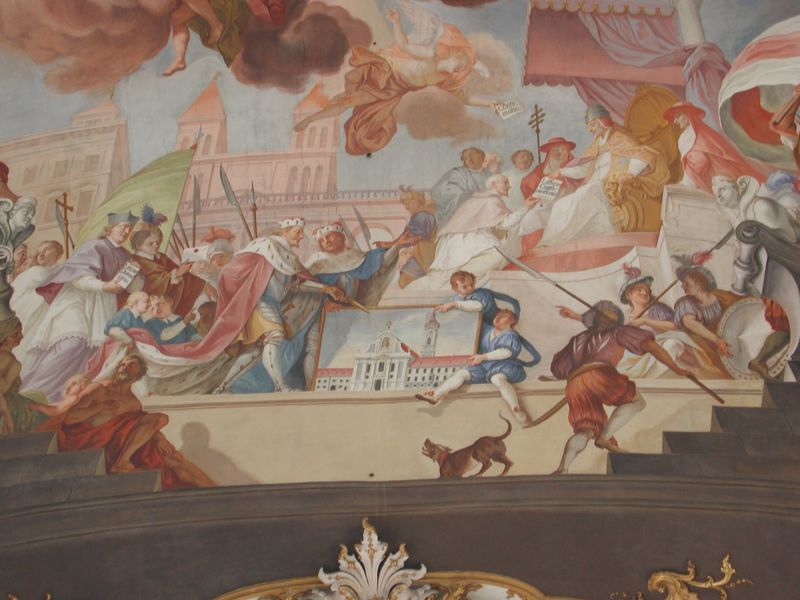
Titel: Fresken der Stiftskirche Dießen am Ammersee
Künstler: Johann Georg Bergmüller
Standort: Dießen am Ammersee, St. Mariä Himmelfahrt (EU - D - Bayern)
Schlagwörter: gemälde, gott, frauen, menschen, sitzen, hut, hüte, kopfbedeckungen, männer, zeichnung, dach, hund, rot, wolke, mütze, mützen, wand, architektur, hermelin, bild, öl, häuser, kirche, gold, vater, krone, kinder, beine, kopfbedeckung, modell, fassade, fahne, jungen, knaben, treppe, treppen, bischof, könig, papst, thron, wandgemälde, stufen, junge, zeigen, schild, kreuz, türme, dom, kardinal, menschenmenge, kreuze, priester, baldachin, tiara, könige, speer, deckengemälde, fresko, hermelinmantel, babel, bellen, deckenmalerei, kreuzstab, deckenfresko, spere, 10 gebote, ferula